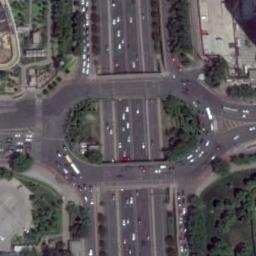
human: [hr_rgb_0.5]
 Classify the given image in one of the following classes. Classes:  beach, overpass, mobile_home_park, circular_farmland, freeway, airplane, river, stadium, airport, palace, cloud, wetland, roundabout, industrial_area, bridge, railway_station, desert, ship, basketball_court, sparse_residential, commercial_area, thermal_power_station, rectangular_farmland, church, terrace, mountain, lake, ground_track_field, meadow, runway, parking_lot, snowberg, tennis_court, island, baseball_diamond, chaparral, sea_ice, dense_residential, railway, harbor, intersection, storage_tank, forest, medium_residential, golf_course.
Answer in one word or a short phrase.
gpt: roundabout